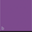
Piece: xx